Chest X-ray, PA view. Patient: 39 years old, sex F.
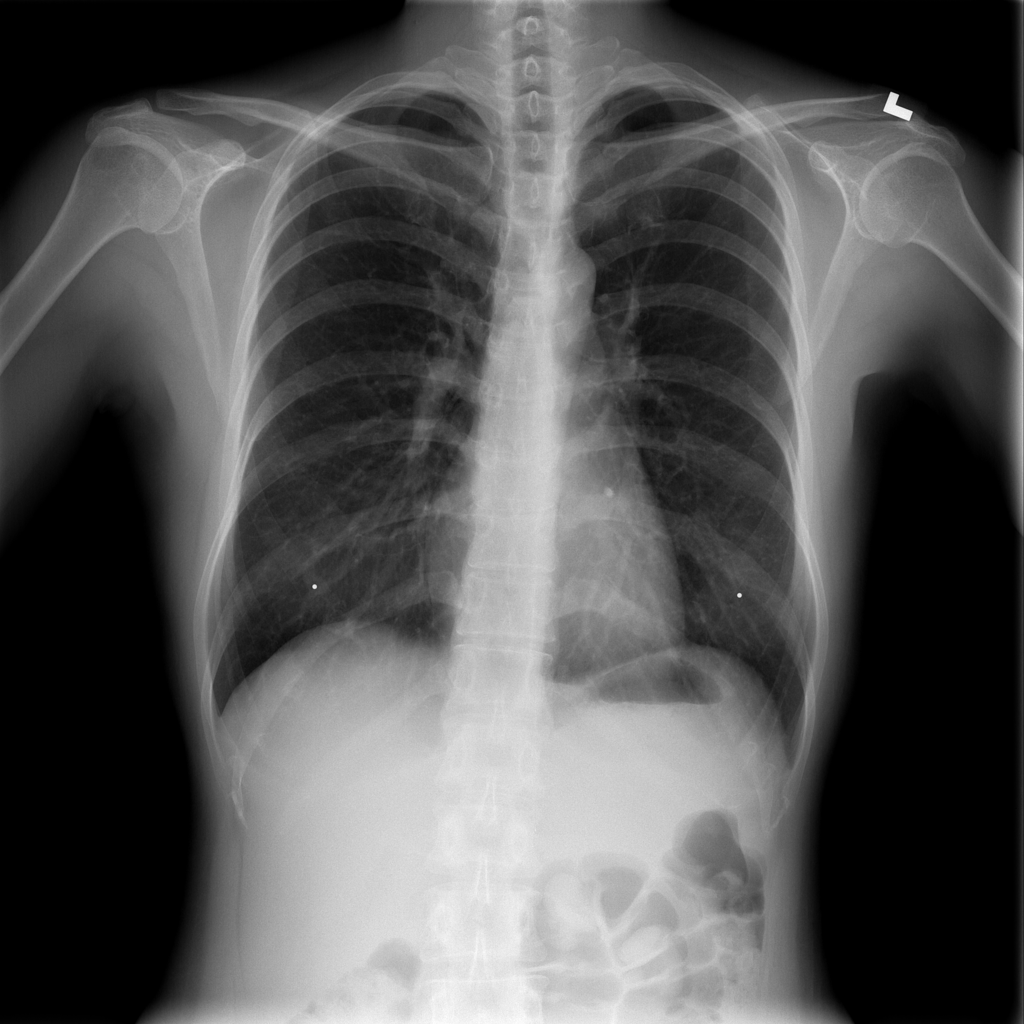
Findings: No Finding